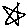
Label: star